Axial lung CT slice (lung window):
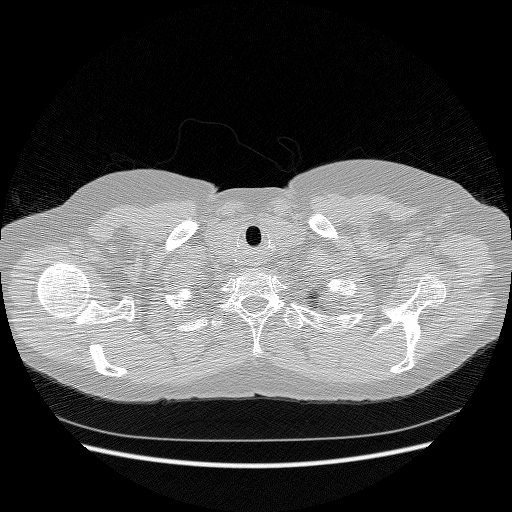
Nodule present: no